Question: I'm currently building a backbone JS page with underscore and require, everything seems to work but my HTML gets renderd the correct number of times but without the data?
Files :
(Loads home page content fine, catergorieList is what I'm trying to render on home page )
'''
define([
'jquery',
'underscore',
'backbone',
'views/home/HomeView',
'views/categories/CategoriesView',
], function($, _, Backbone, HomeView, CategoriesView) {
var AppRouter = Backbone.Router.extend({
routes: {
'*actions': 'defaultAction'
}
});
var initialize = function(){
var app_router = new AppRouter;
app_router.on('route:defaultAction', function (actions)
{
var categoriesList = new CategoriesView();
categoriesList.render();
var homeView = new HomeView();
homeView.render();
});
Backbone.history.start();
};
return {
initialize: initialize
};
});
'''
'''
define([
'jquery',
'underscore',
'backbone',
'models/CatergoriesModel',
'collections/CategoriesCollection',
'text!templates/categories/categoriestemplate.html'
], function($, _, Backbone, catModel, catCollection, catTemplate){
var Categories = Backbone.View.extend({
initialize:function() {
_.bindAll(this, 'render');
this.collection = new catCollection([]);
this.collection.bind('reset', this.render)
this.collection.fetch();
this.render();
},
render: function(){
var data = {
categories: this.collection.models
};
var compiledTemplate = _.template( catTemplate, data );
$("#categoriesList").append(compiledTemplate);
}
});
return Categories;
});
'''
'''
define([
'underscore',
'backbone',
'models/CatergoriesModel'
], function(_, Backbone, CatergoriesModel) {
var CatergoriesCollection = Backbone.Collection.extend({
model: CatergoriesModel,
initialize: function() {
this.fetch({
success: this.fetchSuccess,
error: this.fetchError
});
},
url: function() {
return 'api/categories.json';
},
fetchSuccess: function(collection, response) {
return response._embedded.categories;
},
fetchError: function(collection, response) {
throw new Error("Books fetch error");
}
});
return CatergoriesCollection;
});
'''
'''
define([
'underscore',
'backbone',
], function(_, Backbone) {
var CatergoriesModel = Backbone.Model.extend({});
return CatergoriesModel;
});
'''
'''
<% _.each(categories, function(category) { %>
<li data-catid="<%= category.id %>">
<a href="#category/<%= category.id %>">
<span class="fa fa-angle-double-right text-primary"></span><%= category.name %>
</a>
</li>
<% }); %>
'''

API Data
'''
"_embedded":{
"categories":[
{
"id":1342,
"name":"Engineers",
{
"id":1344,
"name":"Squash Courts",
}...
'''
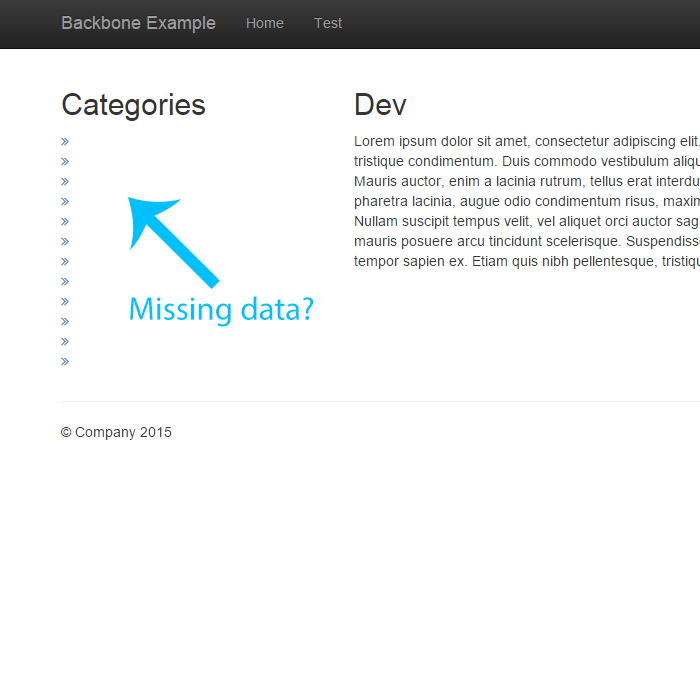
Answer: There are a couple of mistakes that your making. First your trying to parses your json in the <URL> method for that.
For example :
'''
parse: function (response) {
return response._embedded.categories;
}
'''
The second issue is one of timing, you are calling render on your collection view right after instantiating it, but at that point your fetch call might not have completed yet. Instead you can call your view's render method in the fetch callback.
For example
'''
initialize:function() {
_.bindAll(this, 'render');
var self = this;
this.collection = new CatergoriesCollection();
this.collection.fetch({
success: function () {
self.render();
}
});
},
'''
Finally you aren't creating your data object right or passing it to your template correctly.
To get the data from your models you can use the collections <URL> method
'''
var data = {
categories: this.collection.toJSON()
};
'''
And then pass it in to the <URL>.
'''
$("#categoriesList").append(compiledTemplate(data));
'''
And here's a link to a <URL>